Question: Is it possible to hide disabled builds in Team Explorer in Visual Studio? I don't want to see these anymore.

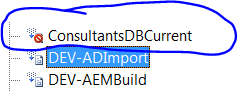
Answer: Nope - if you don't want to see them then you will need to delete them. As long as you keep the TFSBuild.proj file around it isn't too hard to bring them back again.